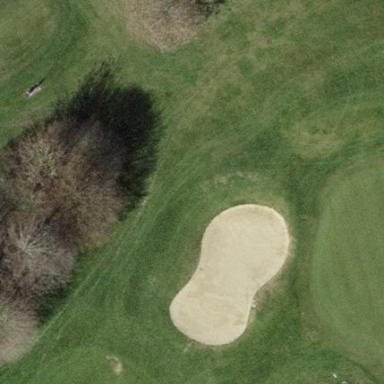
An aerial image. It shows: Golf bunker filled with sandy terrain.